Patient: sex M, age 64
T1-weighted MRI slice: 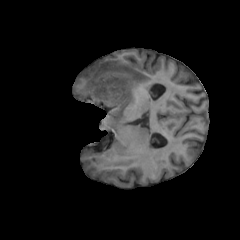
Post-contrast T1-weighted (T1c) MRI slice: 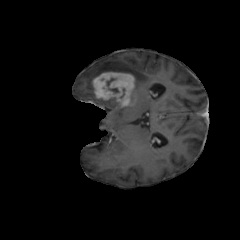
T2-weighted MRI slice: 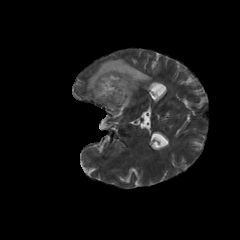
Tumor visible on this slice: yes
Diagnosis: Glioblastoma, IDH-wildtype
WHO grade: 4